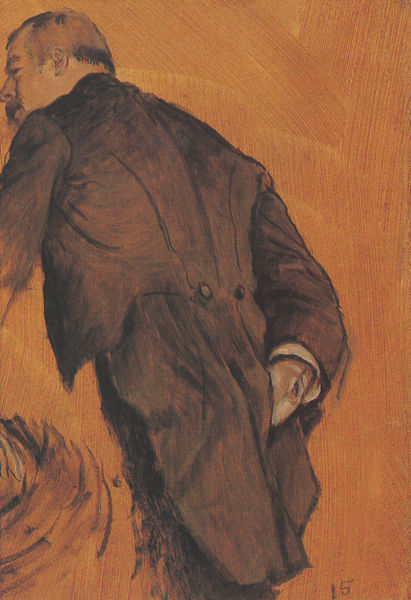
Titel: Der Impresario
Künstler: Edgar Degas
Standort: San Francisco (California)
Institution: Fine Arts Museums of San Francisco
Schlagwörter: dunkel, gemälde, hand, kopf, mann, weiß, aquarell, gelb, ocker, ausschnitt, bewegung, braun, degas, dunkelbraun, grau, haar, handschuh, handschuhe, hell, hintergrund, kleid, kreide, nase, ohr, orange, pastell, profil, rücken, schwarz, skizze, zeichnung, blick, rot, beige, expressionismus, hochformat, malerei, rock, tanz, alt, anzug, bart, dix, hemd, jacke, schnurrbart, arm, arme, augen, falten, gesicht, ärmel, bildnis, blicken, fünf, herr, hände, portrait, porträt, schauen, signatur, gehen, auge, gold, haare, mantel, pose, realismus, gebeugt, knopf, kontrast, schräg, lächeln, rückenansicht, ansicht, man, haltung, studie, moderne, modern, grafik, linien, nacken, sepia, frack, karikatur, schnäuzer, duktus, falte, homme, jaune, manteau, marron, moustache, oreille, redingote, menzel, knöpfe, gehrock, sakko, schnauzbart, schnauzer, geneigt, striche, versteckt, griff, abgewandt, spitzweg, tusche, alter, links, abschied, kohle, rückseite, hinten, rückenfigur, noir, tete, greifen, plakat, bleistift, manschette, tasche, entwurf, pinselstrich, kohlezeichnung, schnautzer, stift, unvollendet, von hinten, otto, rückansicht, beugen, zahl, smoking, back, bourgeois, dos, sombre, rötlich, diagonale, gebückt, verbeugen, verbeugung, oker, oberlippenbart, drehung, blich, brosse, cheveux, peinture, gezeichnet, rötel, main, gucken, vorwärts, ocre, laufend, schlitz, boutons, pastel, chemise, costume, esquisse, dessin, pastellkreide, pinselspuren, mouvement, farbskizze, nähte, rost, vieux, soiree, sacko, encre, traits, vêtement, bras, habit, veste, hommes, rockschoss, aquarelle, danse, marche, gant, schwarzbraun, tissu, fond, schöße, bewegungsspuren, derrière, frackschöße, gratter, hanc, jaquette, penché, queue de pie, rückenperspektive, spsitzweg, tanzveranstaltung, veste$, veste*, vitesse, noble, toulouse lautrec, gouache, 15, e, cintré, étoffe, gants, poche, instantané, nantis, redingotte, plastron, gauche, chemises, boutosn, bourgeois du xixe siècle vu de dos, homme se grattant le derrière, dessin à la plume et au lavis, valse